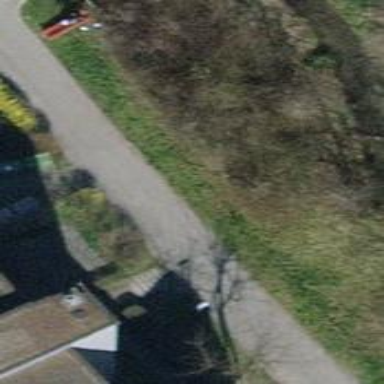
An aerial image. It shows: Sidewalk along the footway.